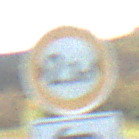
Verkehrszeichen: TatsaechlicheBreite2Komma3
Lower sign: RichtungsangabeDurchPfeile2
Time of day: MorningAfternoon
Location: Outdoor (Nature)
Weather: Clear
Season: Autumn
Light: Natural